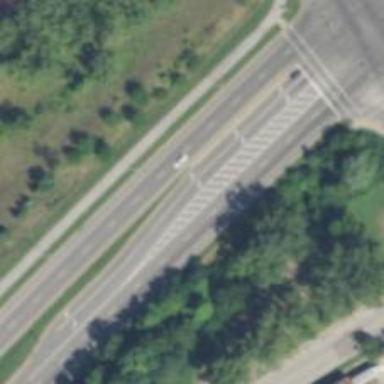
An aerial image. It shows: Trunk link highway.